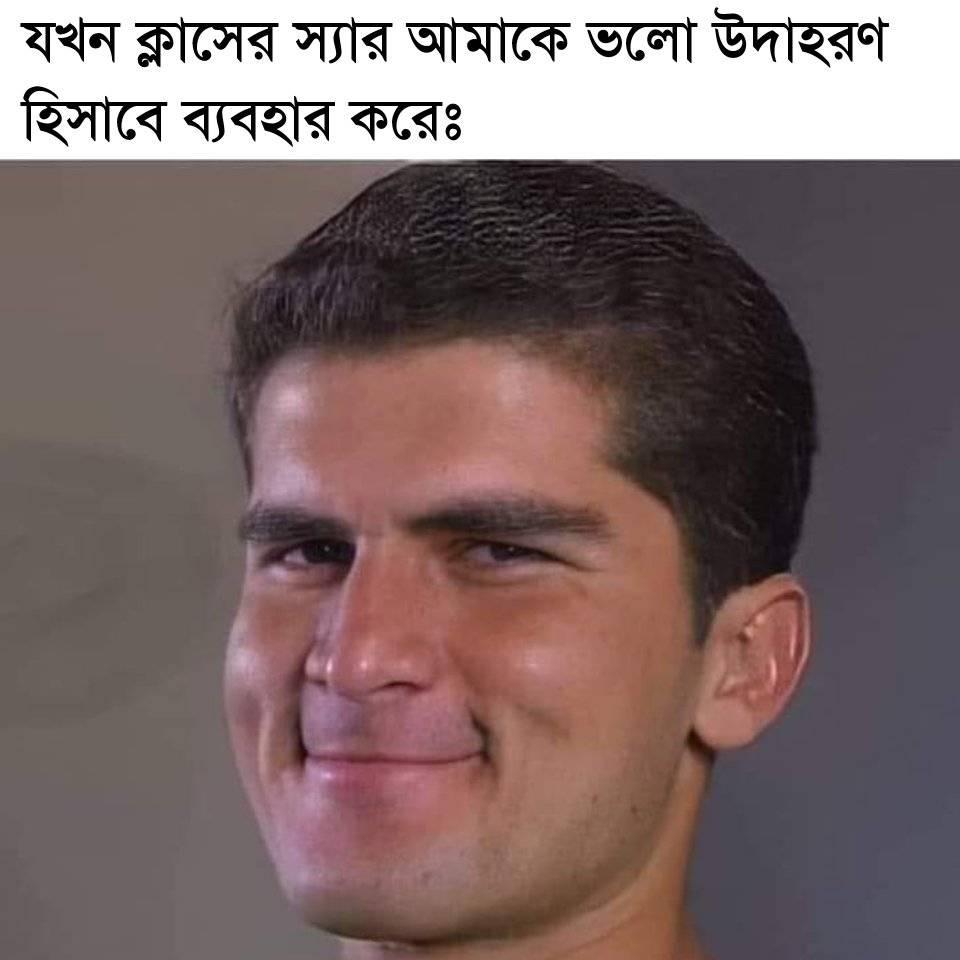
Caption: যখন ক্লাসের স্যার আমাকে ভালো উদাহরণ হিসাবে ব্যবহার করেঃ
Label: non-hate